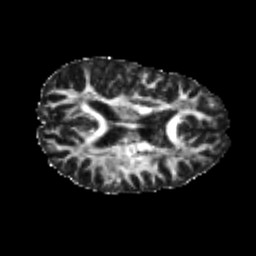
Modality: FA
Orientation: axial
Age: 21
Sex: female
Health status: healthy
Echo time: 0.074 s